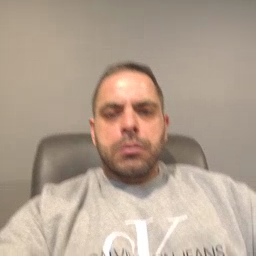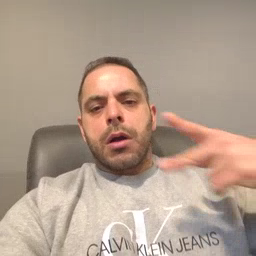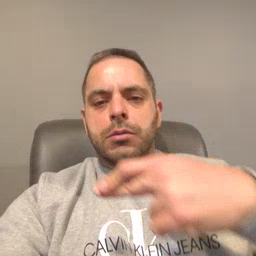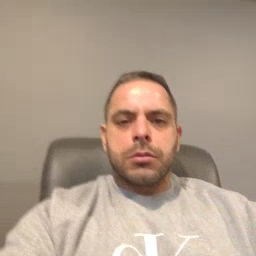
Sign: cut